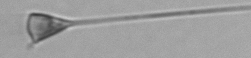
Label: Asterionellopsis_glacialis